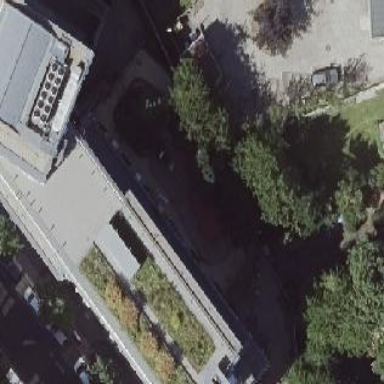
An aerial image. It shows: Part of building.